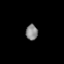
Tissue: prostate
Cell type: T cells
Senescence score: 0.345
Nuclear area (px): 182
Mean DAPI intensity: 135.264